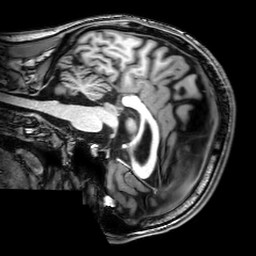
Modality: T1w
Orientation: sagittal
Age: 22
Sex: male
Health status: healthy
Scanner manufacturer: philips
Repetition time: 0.008376 s
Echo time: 0.00384 s